Question: I created a custom cell in a xib (using Storyboards in iOS6 but created separate xib for cell) and now I'm trying to connect my speaker button to an IBAction in my UITableViewController sublcass.

I registered my cell in my viewDidLoad:
'''
[self.tableView registerNib:[UINib nibWithNibName:@"MissedWordTableCell" bundle:[NSBundle mainBundle]] forCellReuseIdentifier:@"MissedWordCell"];
'''
I've tried a couple of different ways to add the target. For example, in my tableView:cellForRowAtIndexPath, I tried to add the target directly.
'''
static NSString *CellIdentifier = @"MissedWordCell";
MissedQuestionEntity *missedQuestion;
// forIndexPath: is iOS6
MissedWordTableCell *cell = [tableView dequeueReusableCellWithIdentifier:CellIdentifier forIndexPath:indexPath];
// Add target here? Didn't work. @selector(playWordAction) or @selector(playWordAction:)
// [cell.playAudioBtn addTarget:self action:@selector(playWordAction) forControlEvents:UIControlEventTouchUpInside];
'''
I also tried to set the File Owner to my Table View Controller in my Custom cell xib, but still didn't work.
Here's my error message:
'''
2013-07-30 07:47:15.833 Spanish[69420:c07] *** Terminating app due to uncaught exception
'NSInvalidArgumentException', reason: '-[__NSArrayI doIt]: unrecognized selector sent to instance
0xec34430'
*** First throw call stack:
(0x231e012 0x172de7e 0x23a94bd 0x230dbbc 0x230d94e 0x1741705 0x6752c0 0x675258 0x736021 0x73657f 0x7356e8
0x6a4cef 0x6a4f02 0x682d4a 0x674698 0x1c0bdf9 0x1c0bad0 0x2293bf5 0x2293962 0x22c4bb6 0x22c3f44 0x22c3e1b
0x1c0a7e3 0x1c0a6
'''
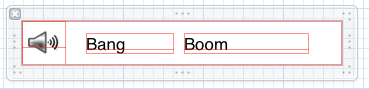
Answer: In just register the property:
'''
@property (strong, nonatomic) IBOutlet UIButton *playSoundButton;
'''
In your :
'''
- (void)viewDidLoad
{
[super viewDidLoad];
[self.tableView registerNib:[UINib nibWithNibName:@"YourCustomCell" bundle:nil] forCellReuseIdentifier:@"YourCustomCell"];
// ...
}
- (UITableViewCell *)tableView:(UITableView *)tableView cellForRowAtIndexPath:(NSIndexPath *)indexPath
{
YourCustomCell *cell = [tableView dequeueReusableCellWithIdentifier:@"YourCustomCell"];
[[cell playSoundButton] addTarget:self action:@selector(playWordAction:) forControlEvents:UIControlEventTouchUpInside];
//...
}
-(IBAction) playWordAction:(id) sender
{
// do what you want to
}
'''